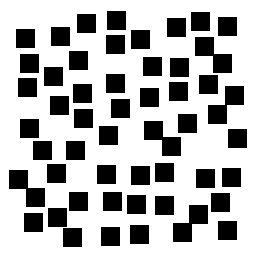
Squares: 56
Triangles: 0
Stars: 0
Total shapes: 56